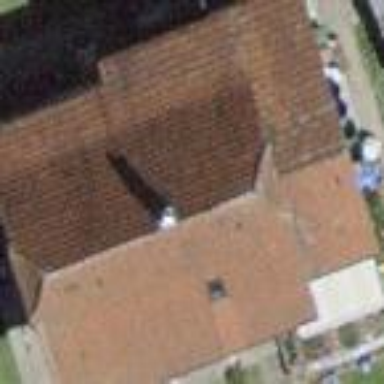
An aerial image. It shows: Building with half-hipped roof made of roof tiles.